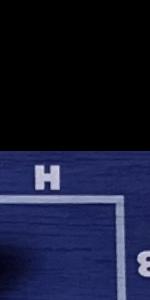
Label: Empty